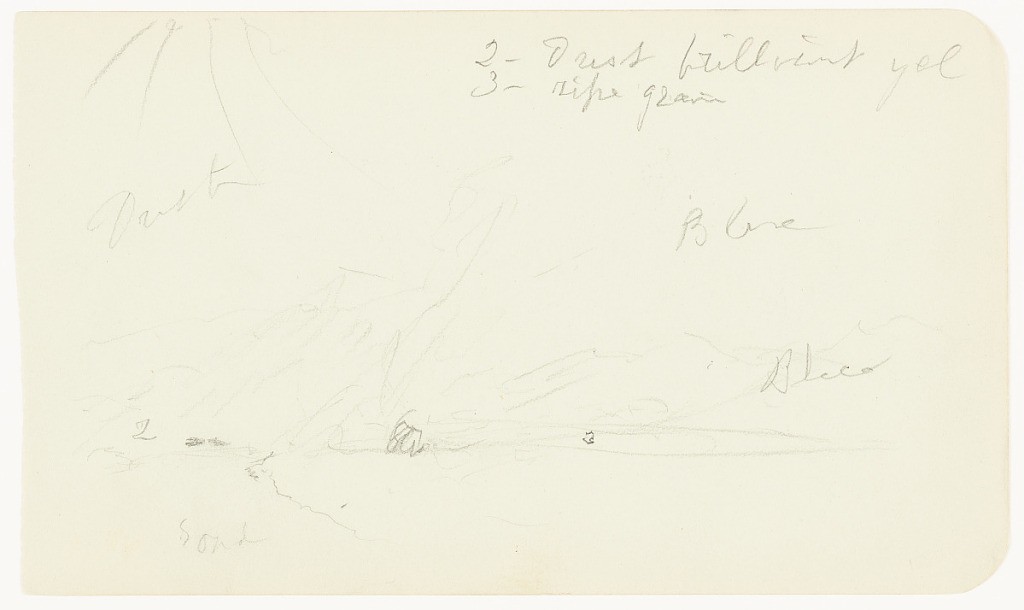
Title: Mountains and Sunshine, Mexico
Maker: Frederic Edwin Church, American, 1826–1900
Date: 1883–1884
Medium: Graphite on light green wove paper; verso: graphite
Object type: Drawing
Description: Landscape sketch showing a loosely rendered view of a large mountain range, seen across a valley or plain in Mexico. A sharp peak is discernable at center right, while the mountains at center and right appear unfinished. At upper left, sunbeams shine down on the landscape.

Verso: Landscape sketch of a rock formation in the mountains of Mexico. It is rounded in shape and resembles the bottom of a truncated column.